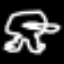
Label: frog